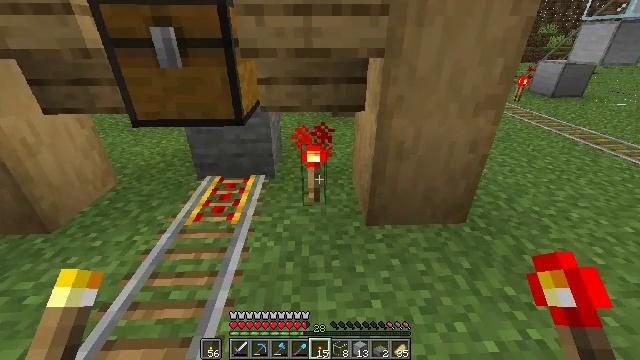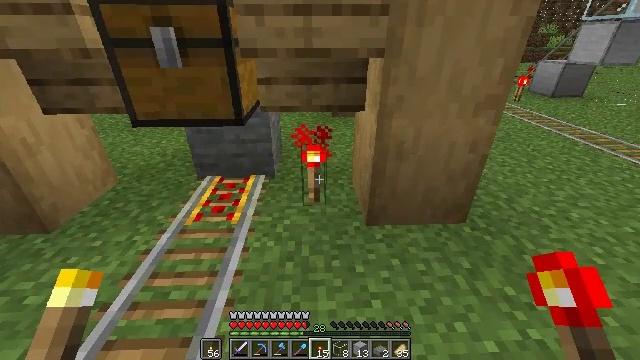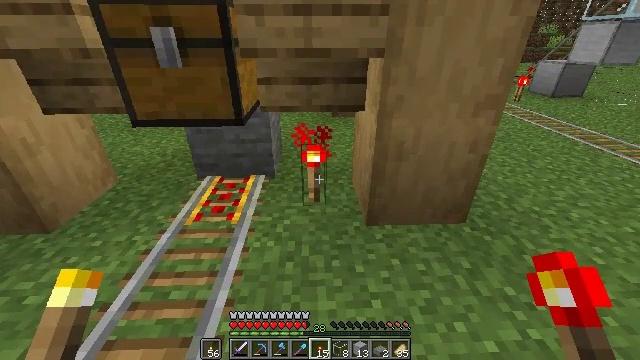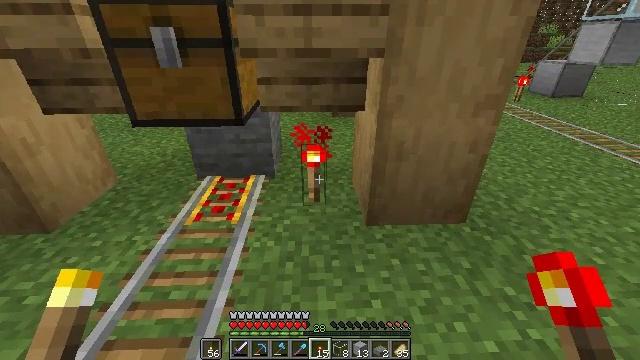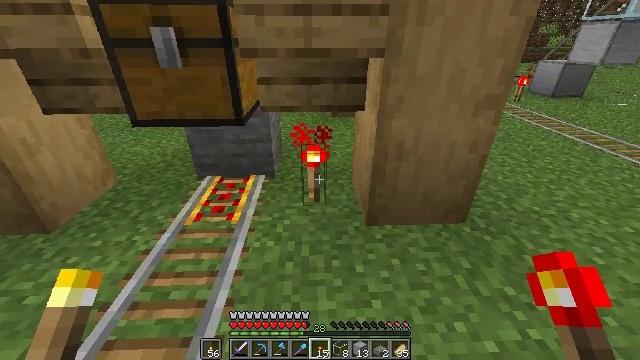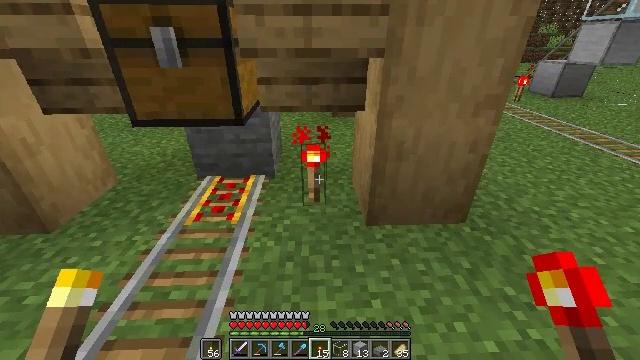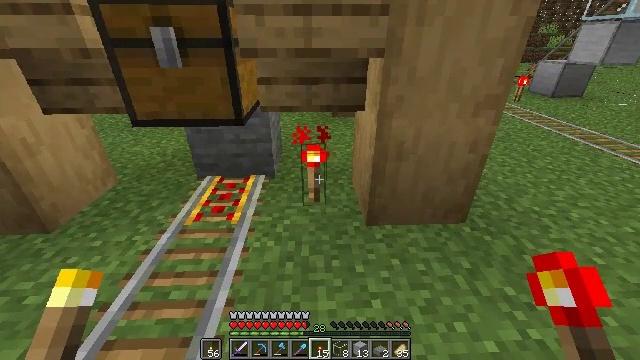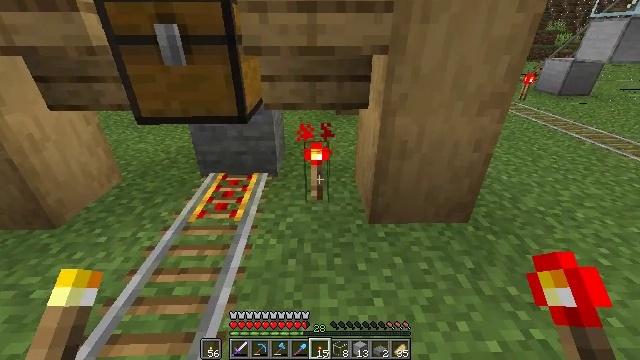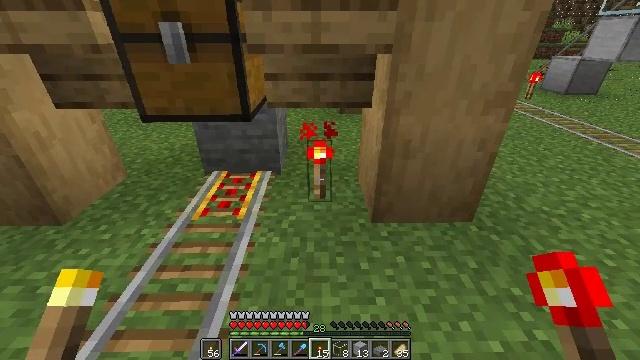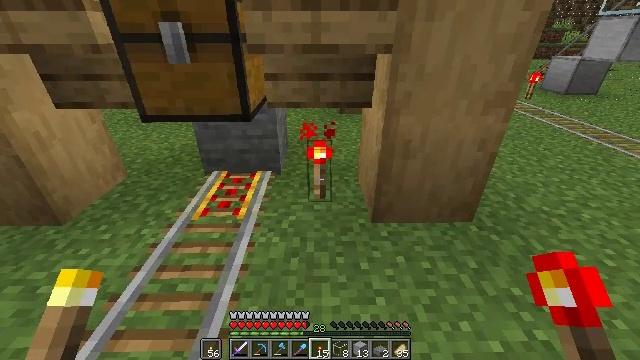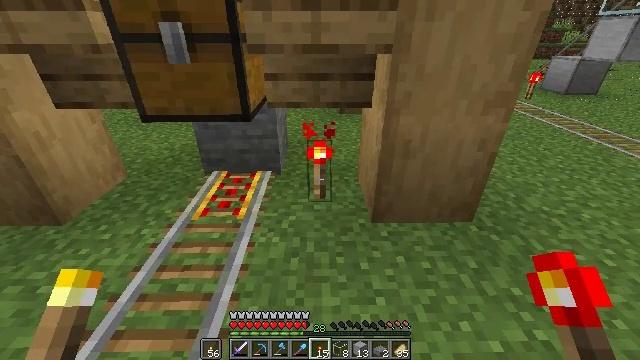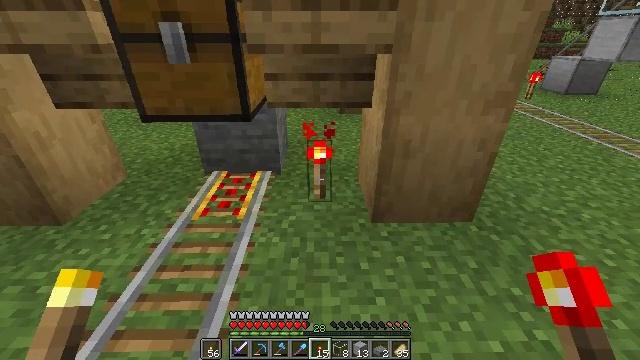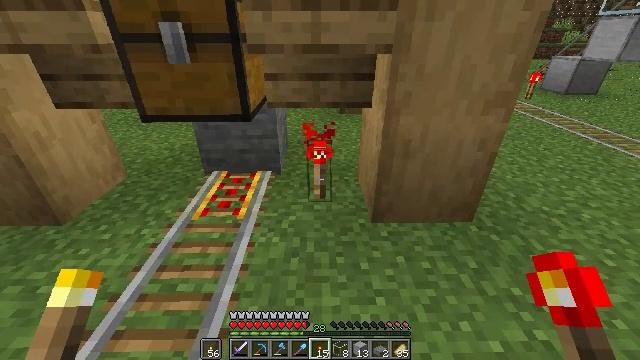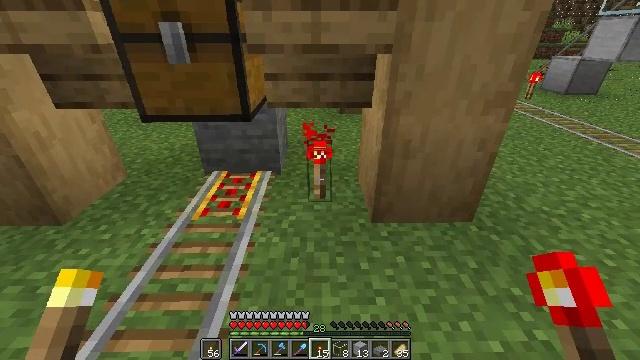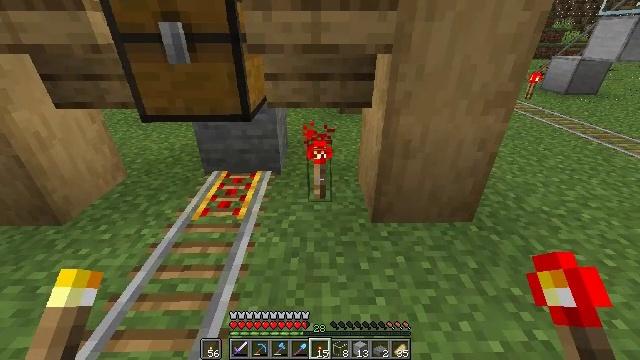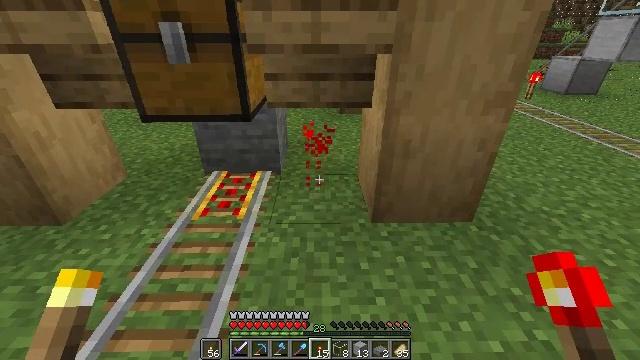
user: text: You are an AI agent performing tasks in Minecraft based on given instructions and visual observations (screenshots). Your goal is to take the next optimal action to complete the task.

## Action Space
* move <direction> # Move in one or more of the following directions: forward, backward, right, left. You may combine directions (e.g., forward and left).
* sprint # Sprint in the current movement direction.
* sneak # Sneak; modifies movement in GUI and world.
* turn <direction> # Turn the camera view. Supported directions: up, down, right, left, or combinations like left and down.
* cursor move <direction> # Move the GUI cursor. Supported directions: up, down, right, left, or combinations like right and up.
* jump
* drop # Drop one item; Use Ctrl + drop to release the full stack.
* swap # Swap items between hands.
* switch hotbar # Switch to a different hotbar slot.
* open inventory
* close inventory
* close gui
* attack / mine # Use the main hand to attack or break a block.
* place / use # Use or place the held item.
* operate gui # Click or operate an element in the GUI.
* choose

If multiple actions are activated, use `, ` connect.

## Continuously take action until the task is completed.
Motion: motion action
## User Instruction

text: Attack the redstone torch to break it.
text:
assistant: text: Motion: no_op
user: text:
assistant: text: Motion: no_op
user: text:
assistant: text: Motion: no_op
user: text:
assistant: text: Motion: no_op
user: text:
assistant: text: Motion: no_op
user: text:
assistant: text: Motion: no_op
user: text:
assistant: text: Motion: no_op
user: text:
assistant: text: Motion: no_op
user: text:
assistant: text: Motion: no_op
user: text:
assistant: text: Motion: no_op
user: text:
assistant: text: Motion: no_op
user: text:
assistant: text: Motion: no_op
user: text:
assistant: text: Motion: no_op
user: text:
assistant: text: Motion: no_op
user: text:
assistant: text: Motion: attack / mine
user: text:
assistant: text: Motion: attack / mine
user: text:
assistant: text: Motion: no_op
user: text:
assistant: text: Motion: move forward
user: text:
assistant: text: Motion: move forward
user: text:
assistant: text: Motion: move forward
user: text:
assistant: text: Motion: no_op